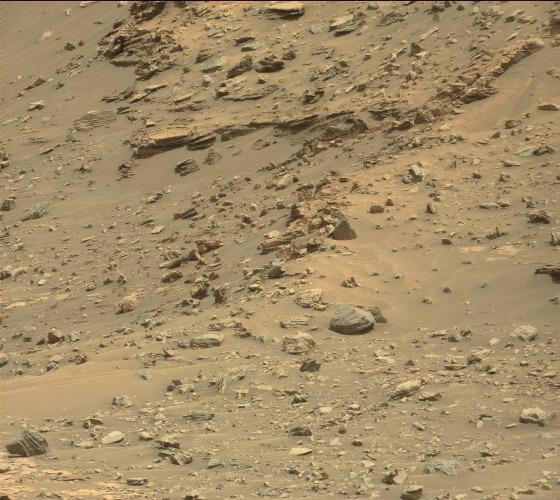
Terrain classes present: Bedrock, Gravel / Sand / Soil, Rock, Shadow